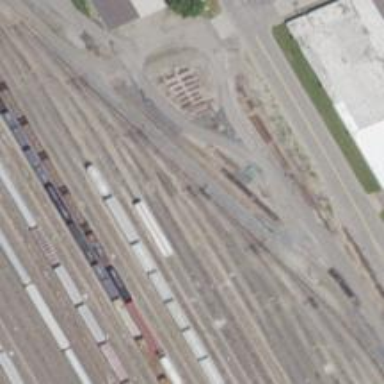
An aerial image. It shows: Railway yard used for servicing trains.